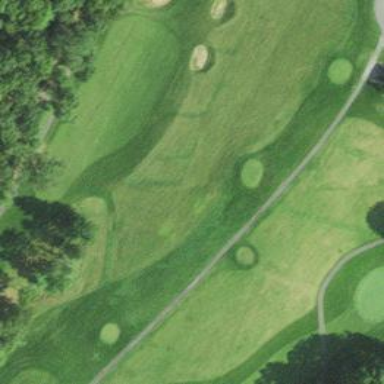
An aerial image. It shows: Path used for both walking and golf.